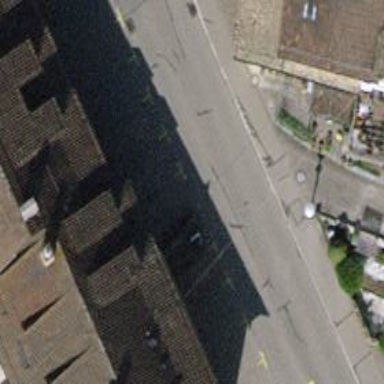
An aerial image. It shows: Bus stop with platform for public transport.